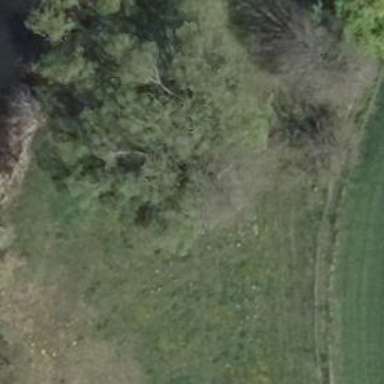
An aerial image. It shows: Evergreen broadleaved tree.